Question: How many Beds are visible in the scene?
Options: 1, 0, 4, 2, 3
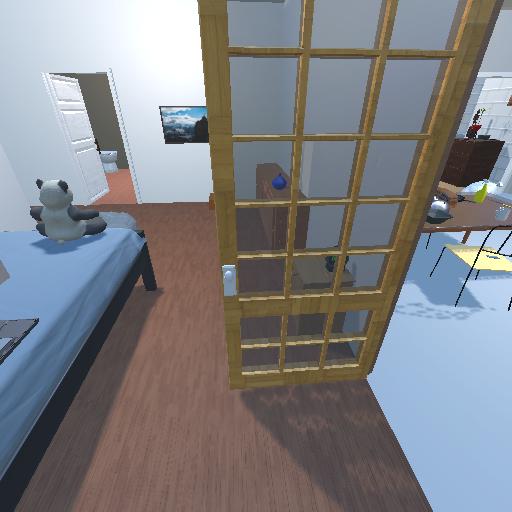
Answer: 1